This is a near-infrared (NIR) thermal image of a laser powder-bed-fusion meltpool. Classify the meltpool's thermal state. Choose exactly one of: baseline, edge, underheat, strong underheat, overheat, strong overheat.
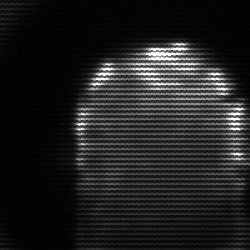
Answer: baseline